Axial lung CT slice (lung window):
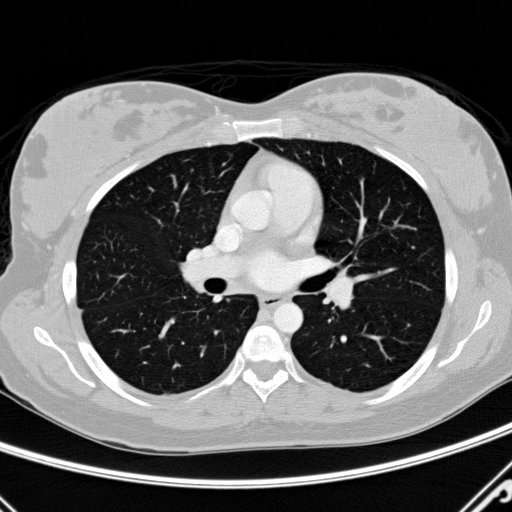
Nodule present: yes
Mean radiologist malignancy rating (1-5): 3